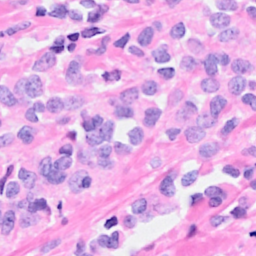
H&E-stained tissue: Breast